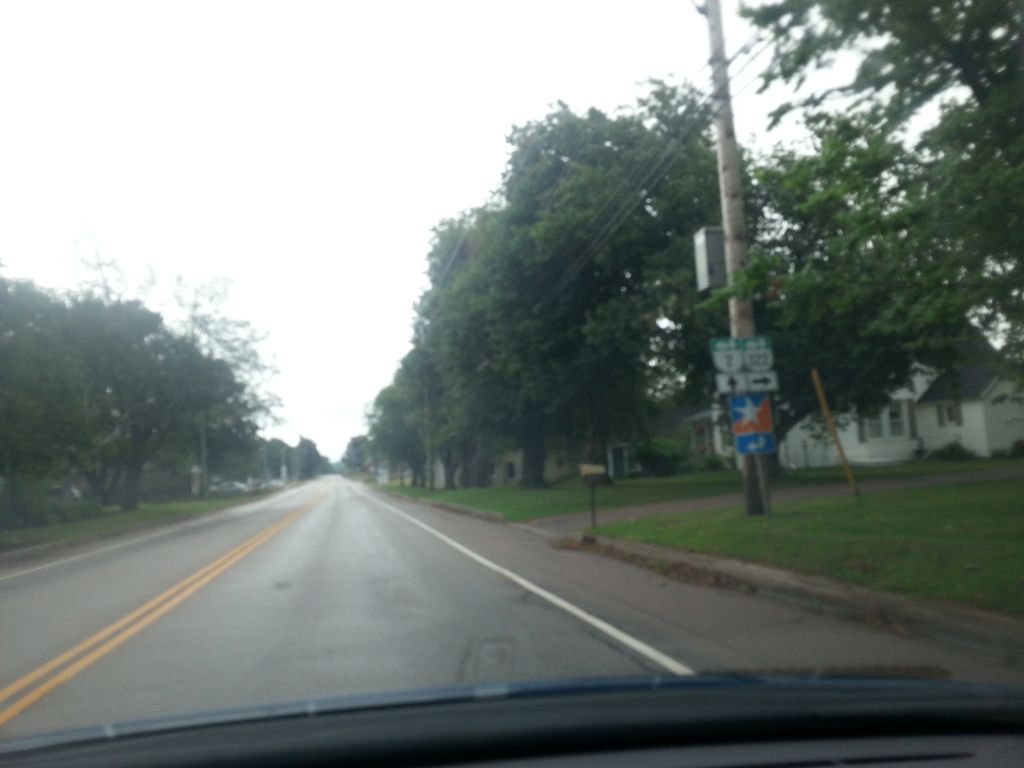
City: charlottetown